RGB frame:
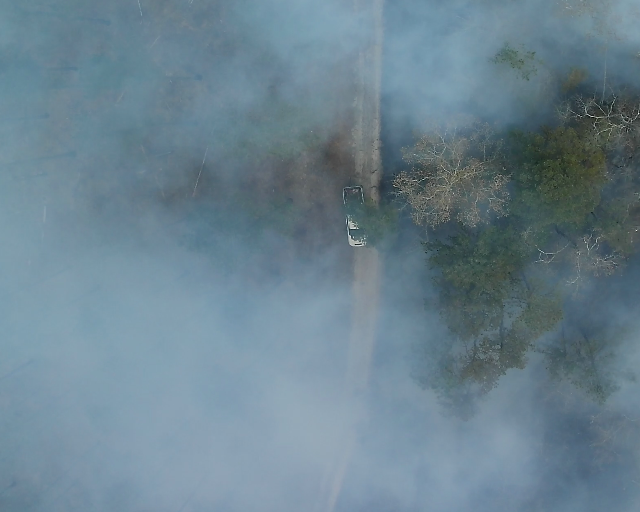
Thermal frame:
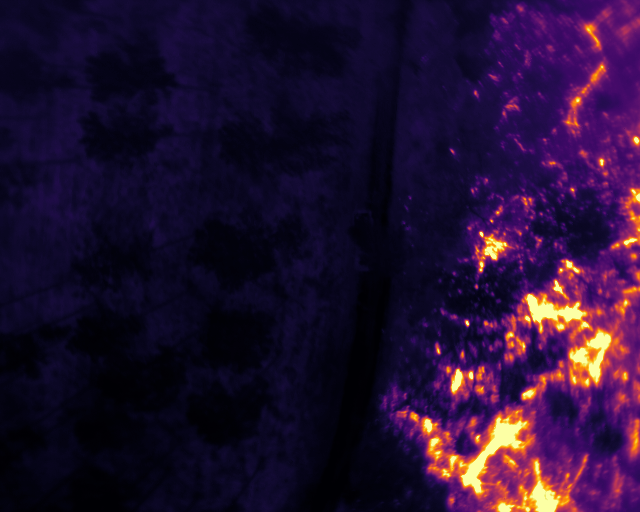
Captured: 2026-02-26 03:09:29
Pixels at or above 80 °C: 27124 (fraction of frame: 0.08278)